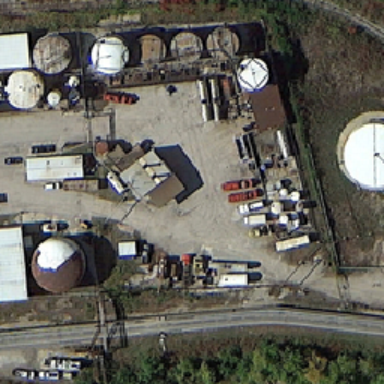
A round can was parked beside several cars .